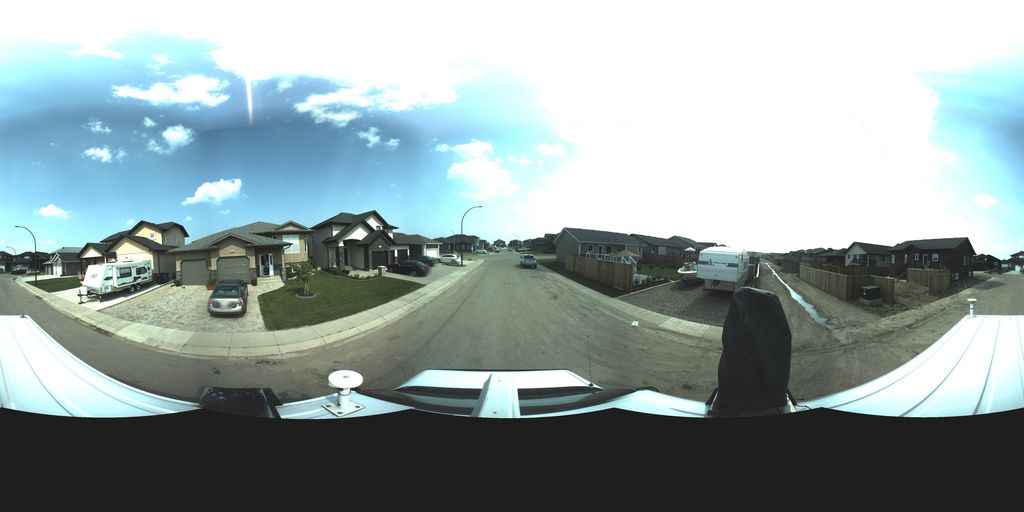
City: saskatoon